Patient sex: M
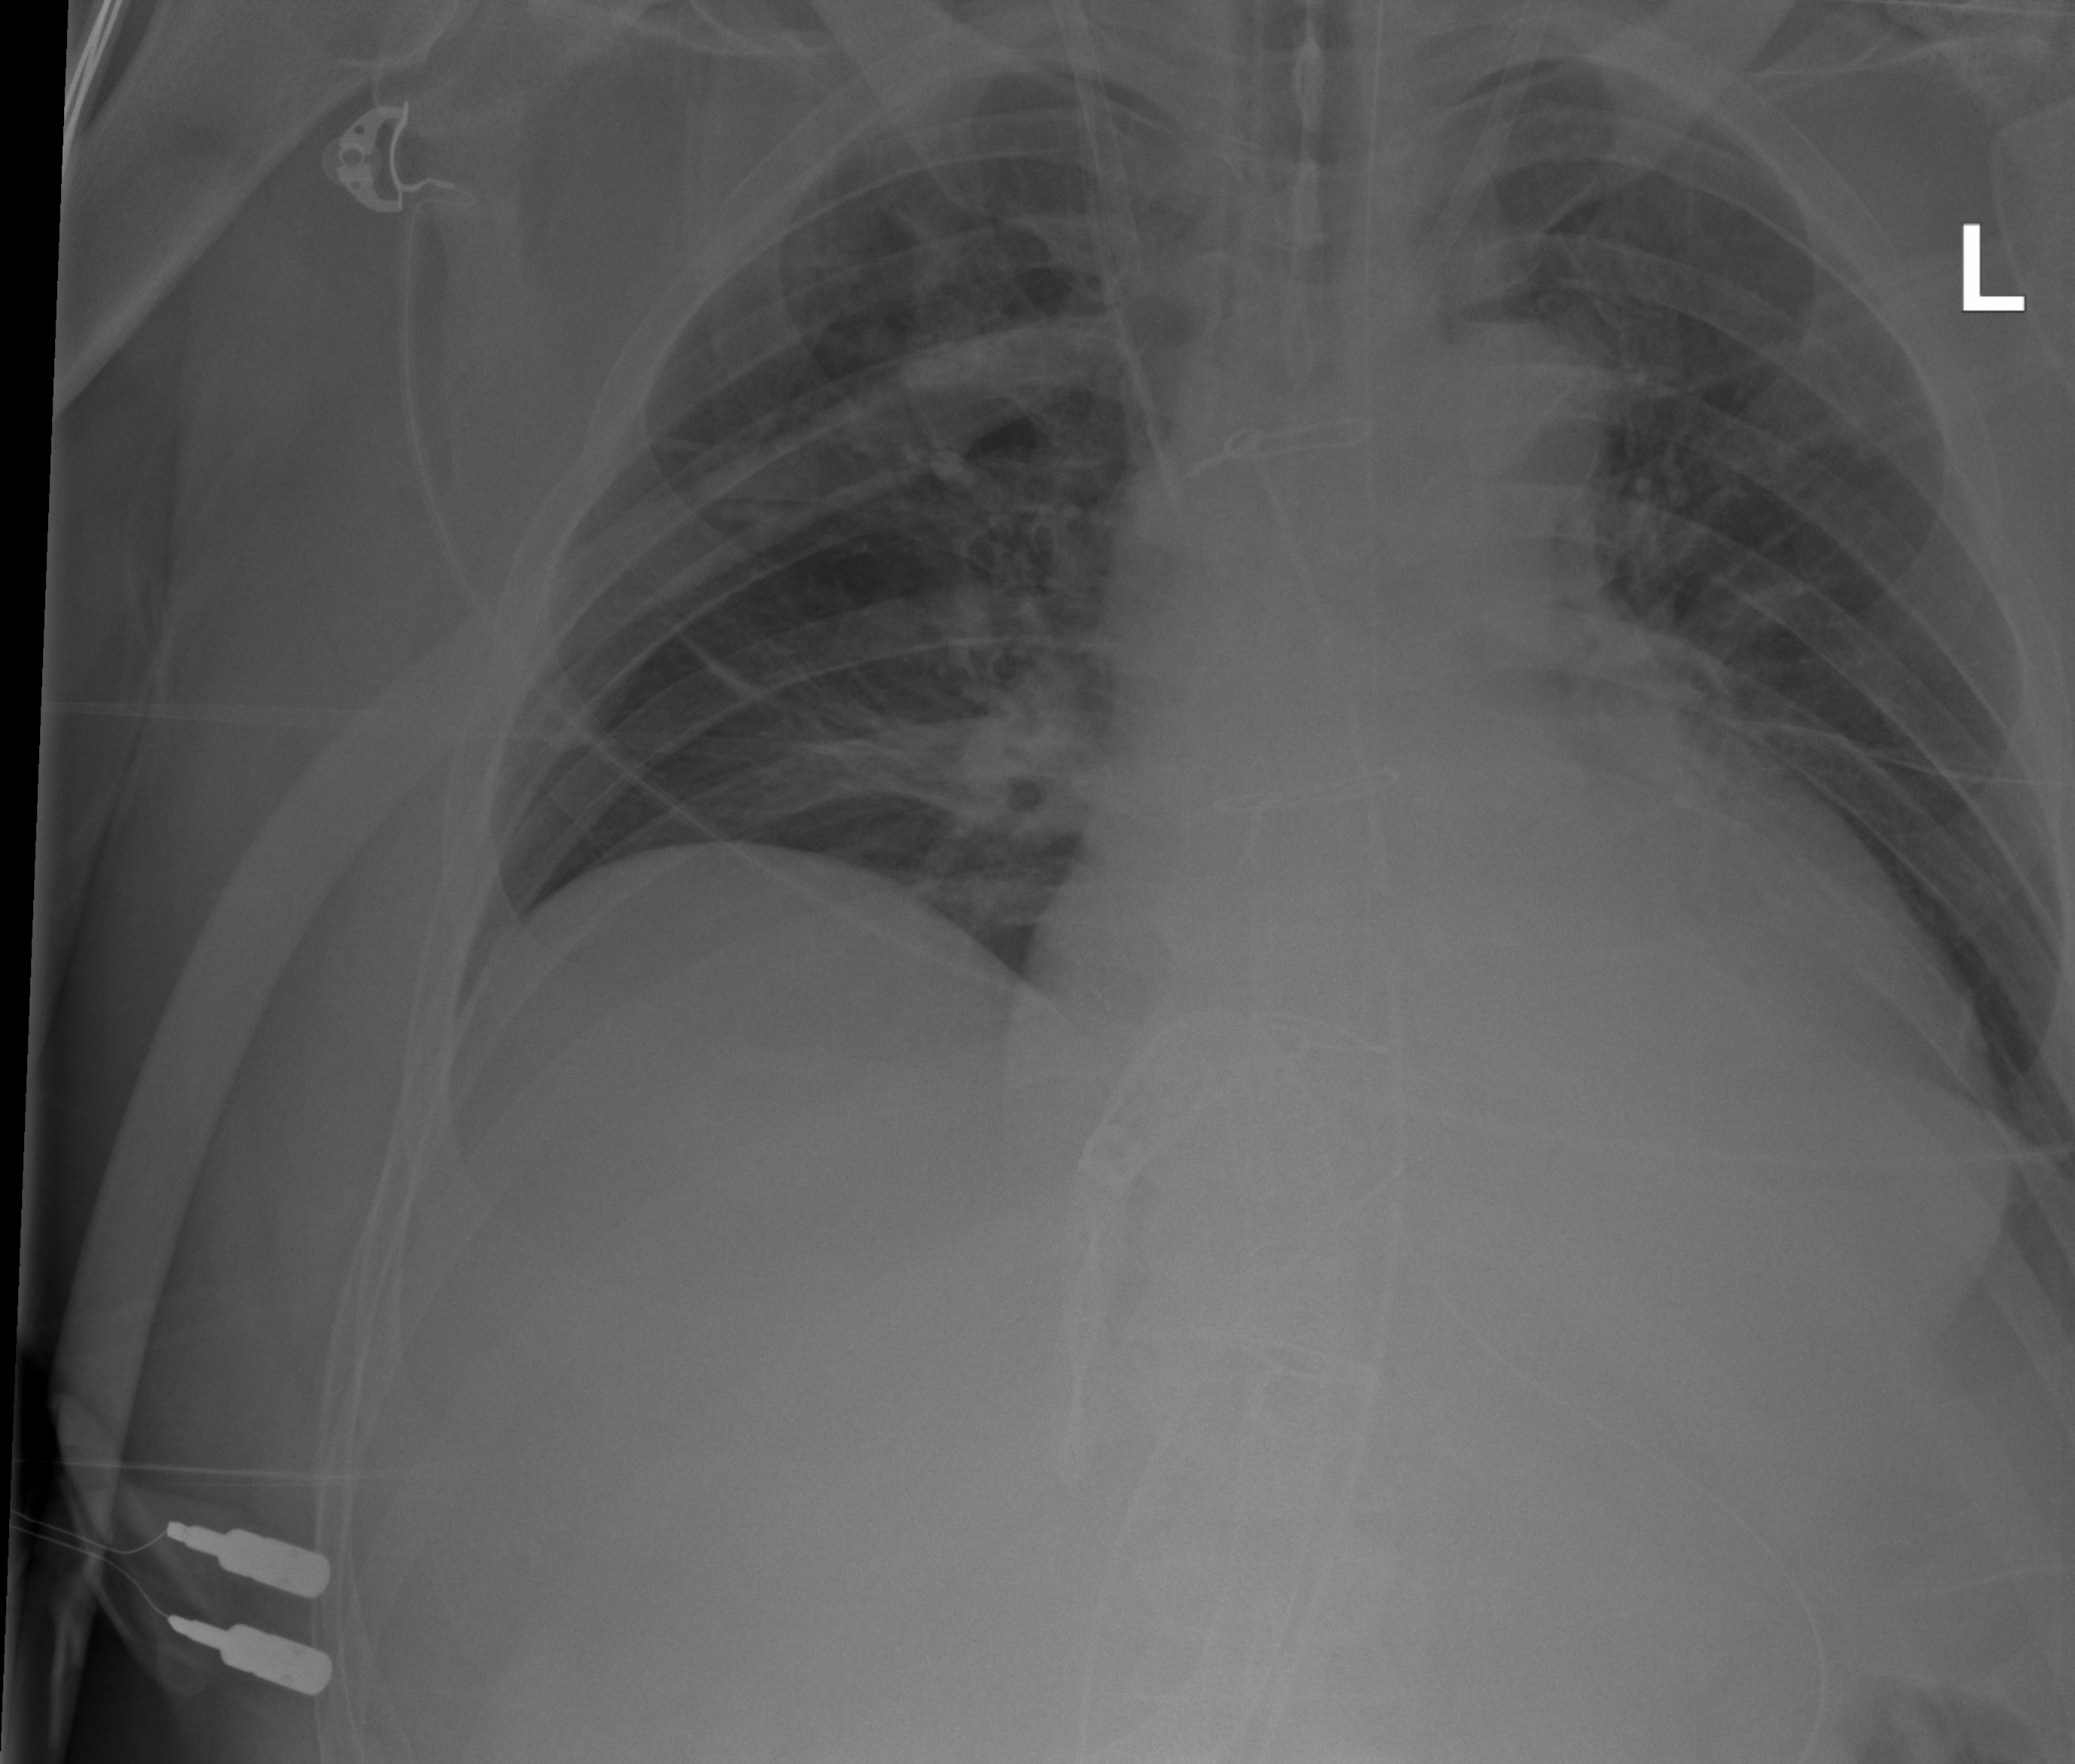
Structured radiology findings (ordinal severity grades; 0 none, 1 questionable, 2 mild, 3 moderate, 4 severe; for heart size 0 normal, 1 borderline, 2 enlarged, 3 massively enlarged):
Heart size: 2
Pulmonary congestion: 0
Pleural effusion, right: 0
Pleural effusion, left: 0
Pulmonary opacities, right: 2
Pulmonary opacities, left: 0
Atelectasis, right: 2
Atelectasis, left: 1